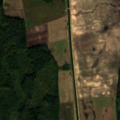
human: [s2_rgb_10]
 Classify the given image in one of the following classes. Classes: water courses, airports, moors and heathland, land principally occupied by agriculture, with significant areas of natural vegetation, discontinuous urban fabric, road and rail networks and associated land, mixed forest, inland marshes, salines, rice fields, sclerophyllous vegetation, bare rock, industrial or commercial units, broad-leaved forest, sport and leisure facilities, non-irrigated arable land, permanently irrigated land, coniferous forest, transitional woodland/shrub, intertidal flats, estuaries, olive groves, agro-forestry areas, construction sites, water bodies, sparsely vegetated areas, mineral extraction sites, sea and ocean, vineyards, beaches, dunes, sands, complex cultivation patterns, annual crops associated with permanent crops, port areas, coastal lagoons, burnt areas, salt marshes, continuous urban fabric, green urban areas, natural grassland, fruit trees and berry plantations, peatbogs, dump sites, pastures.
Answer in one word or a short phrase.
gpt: non-irrigated arable land, broad-leaved forest